Chest X-ray:
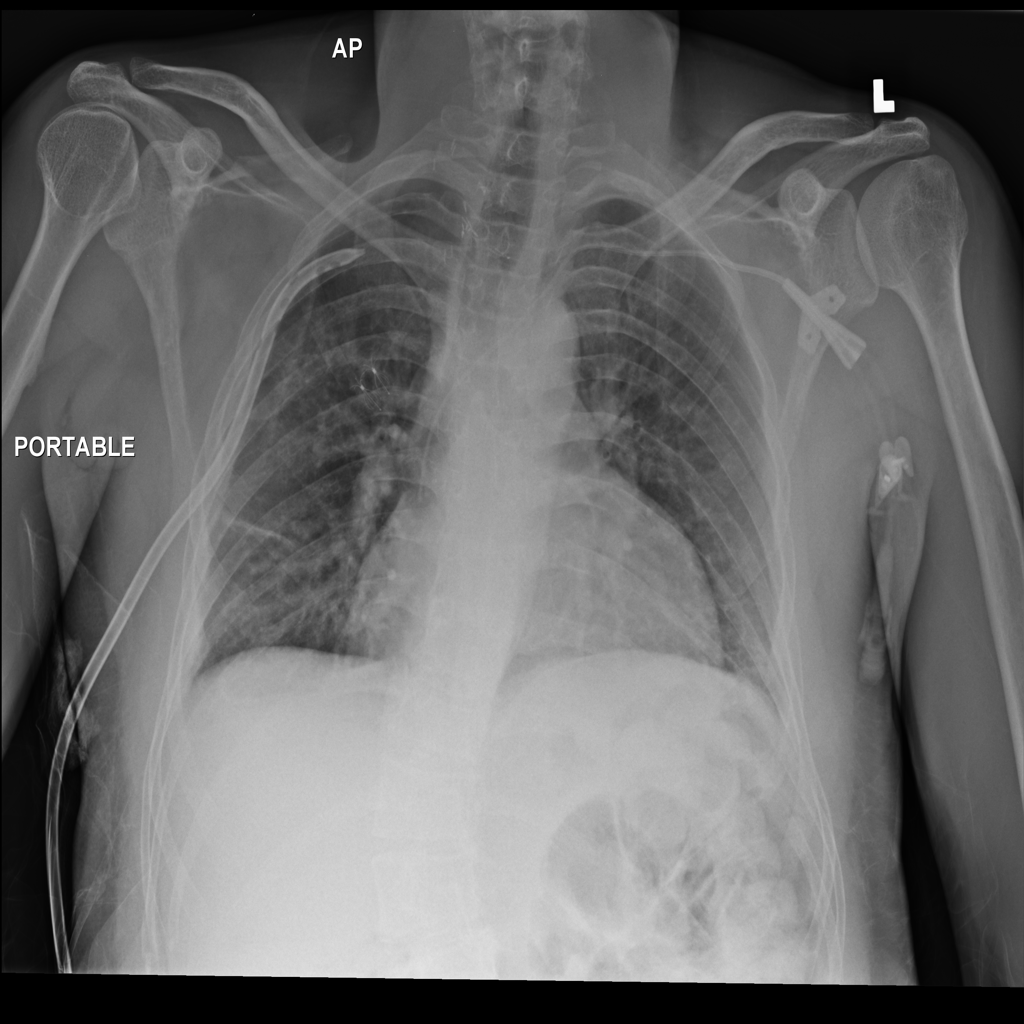
Findings: Cardiomegaly, Consolidation
No abnormal finding: no